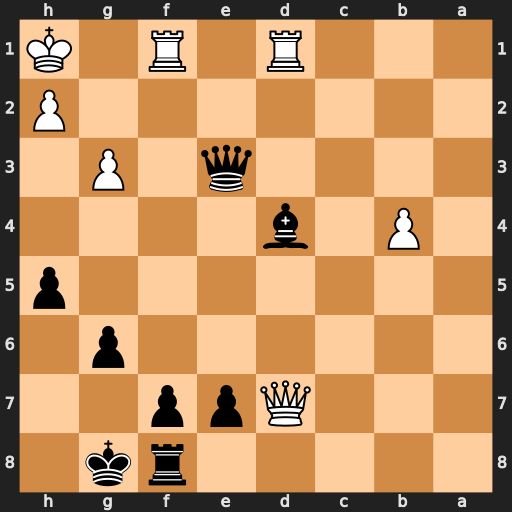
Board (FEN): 5rk1/3Qpp2/6p1/7p/1P1b4/4q1P1/7P/3R1R1K
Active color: b
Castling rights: -
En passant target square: -
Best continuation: Qe4+ Rf3 Qxf3#